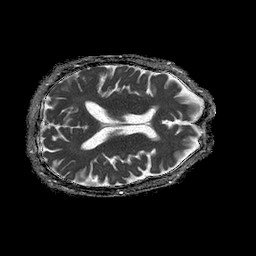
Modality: ADC
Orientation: axial
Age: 74
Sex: male
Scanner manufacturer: philips
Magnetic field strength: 1.5 T
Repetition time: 4.6 s
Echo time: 0.09059 s